Question: I have a long list of items on my page
'''
<div class="content">
<div class="row-fluid">
<div class="span12">
<h4 class="content-title">Clients</h4>
<div class="clients_wrapper">
<div class="img-indent3">
<img src="../Images/US Department of Defense.png" alt="">
</div>
<div class="extra-wrap">
<span class="text-3">US Department of Defense</span>
<br>
text
</div>
</div>
<div class="clients_wrapper">
<div class="img-indent3">
<img src="../Images/Intel Corporation.png" alt="">
</div>
<div class="extra-wrap">
<span class="text-3">IntelCorporation</span>
<br>
text.
</div>
</div>
<div class="clients_wrapper">
<div class="img-indent3">
<img src="../Images/HSBC Holdings.png" alt="">
</div>
<div class="extra-wrap">
<span class="text-3">HSBC Holdings plc</span>
<br>
text.
</div>
</div>
'''
and I'd like to use jQuery pagination plugin to select my list on pages <URL>
I added in my project script ans css files and added this code on my page
'''
<script type="text/javascript" src="/Scripts/jquery.simplePagination.js"></script>
<script type="text/javascript">
$(function () {
$(".clients_wrapper").pagination({
items: 30,
itemsOnPage: 8,
cssStyle: 'light-theme'
});
});
</script>
'''
but as result I got this

what's wrong in my code?
How to fix it?
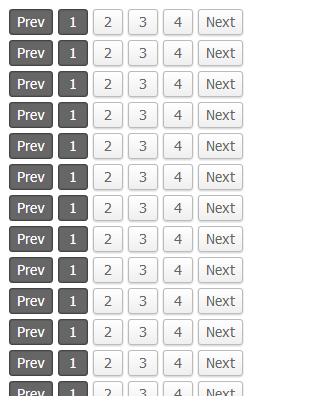
Answer: I never heard of this plugin before, but it seems to me that the plugin only creates a specified number of page links for you, but it does not automatically show and/or hide content of your site. Is it the first time you use this plugin? To me, it looks like your selector '.clients_wrapper' is found X times, so X pagination bars are generated by the plugin. I think the plugin works, but it does not do what you expected it to do.